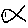
Label: fish